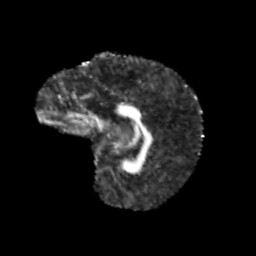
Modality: FA
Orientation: sagittal
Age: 9
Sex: male
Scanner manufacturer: siemens
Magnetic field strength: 3 T
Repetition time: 3.8 s
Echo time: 0.07 s